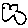
Label: cloud